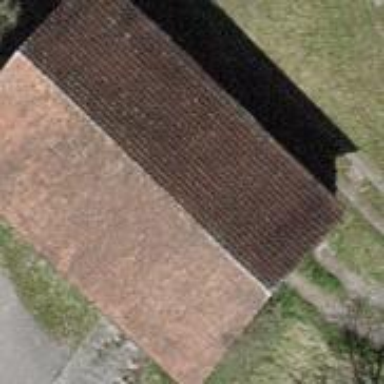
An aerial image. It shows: Farm building.